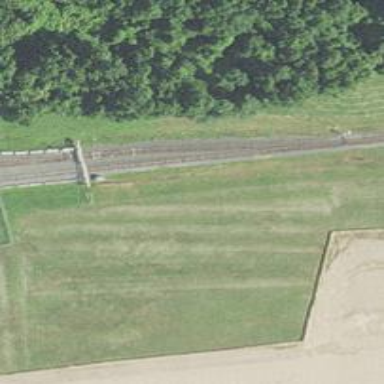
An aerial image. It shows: Rail spur service.